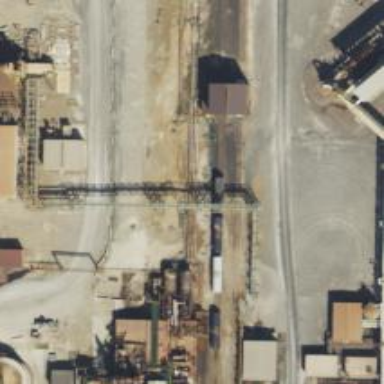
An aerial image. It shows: Railway siding with rails.